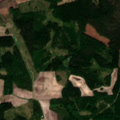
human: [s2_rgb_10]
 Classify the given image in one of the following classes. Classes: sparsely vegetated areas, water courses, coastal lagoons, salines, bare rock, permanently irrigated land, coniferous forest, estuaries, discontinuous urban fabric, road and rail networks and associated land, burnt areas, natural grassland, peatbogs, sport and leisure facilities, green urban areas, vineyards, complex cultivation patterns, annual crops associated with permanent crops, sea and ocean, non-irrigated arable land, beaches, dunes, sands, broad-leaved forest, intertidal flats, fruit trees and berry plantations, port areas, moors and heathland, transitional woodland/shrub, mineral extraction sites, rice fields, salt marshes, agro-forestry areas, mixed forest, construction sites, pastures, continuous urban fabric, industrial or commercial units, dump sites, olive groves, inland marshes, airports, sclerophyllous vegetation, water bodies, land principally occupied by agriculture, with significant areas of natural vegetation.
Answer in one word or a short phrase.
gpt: non-irrigated arable land, land principally occupied by agriculture, with significant areas of natural vegetation, coniferous forest, mixed forest, transitional woodland/shrub